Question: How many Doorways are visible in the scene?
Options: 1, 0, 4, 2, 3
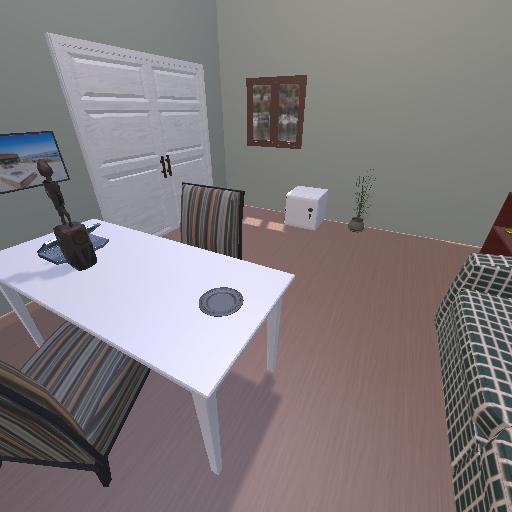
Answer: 1